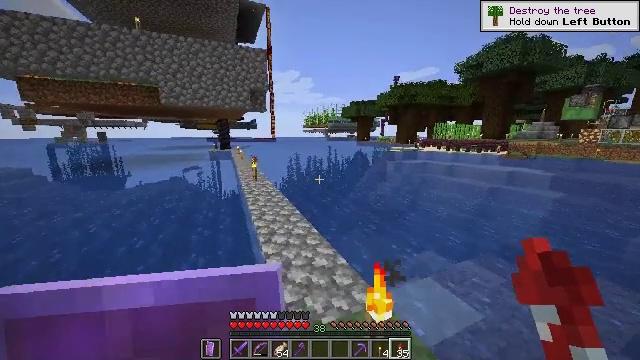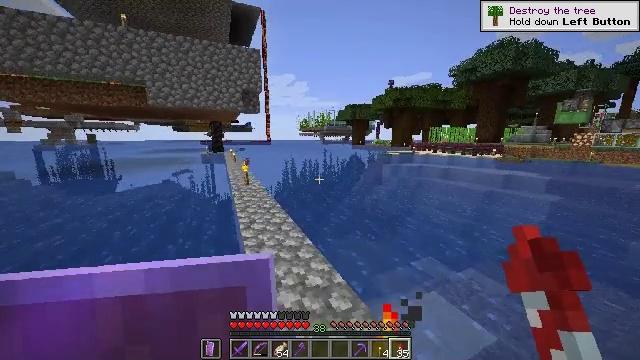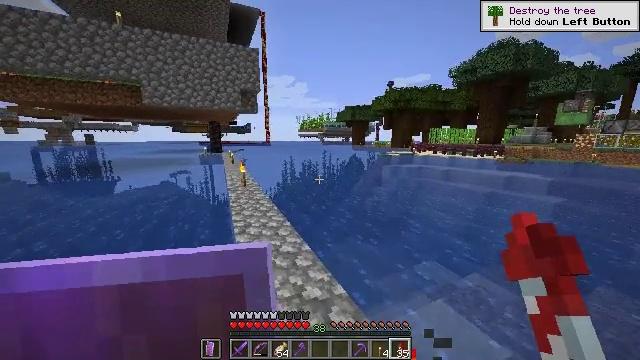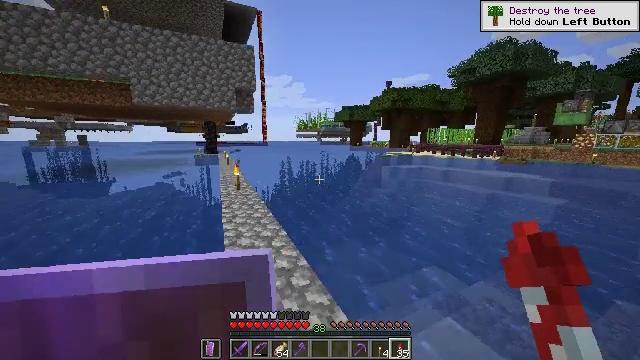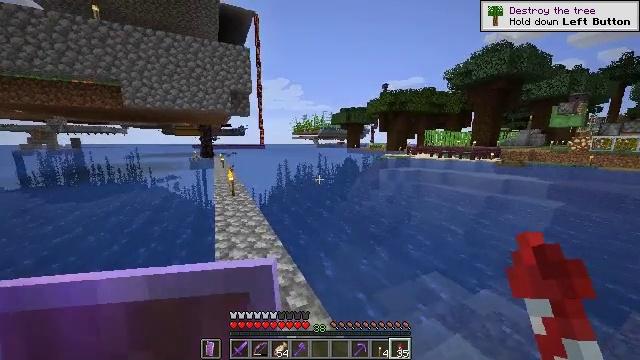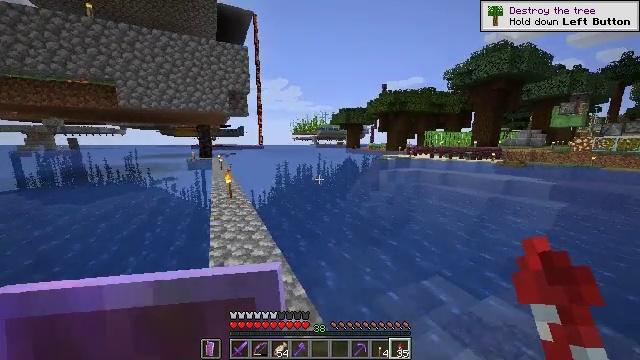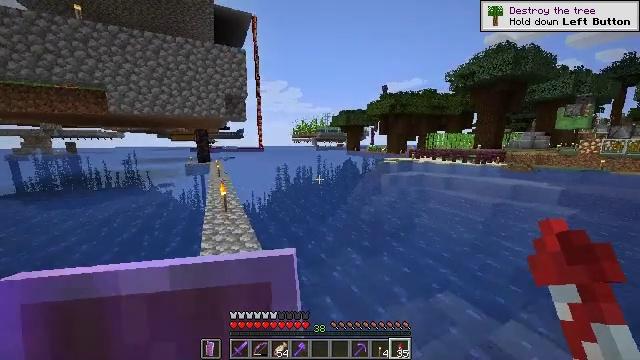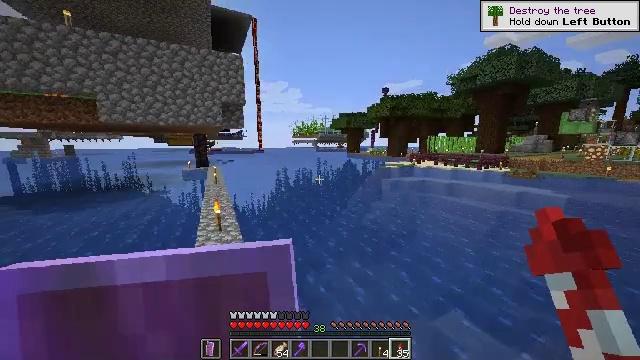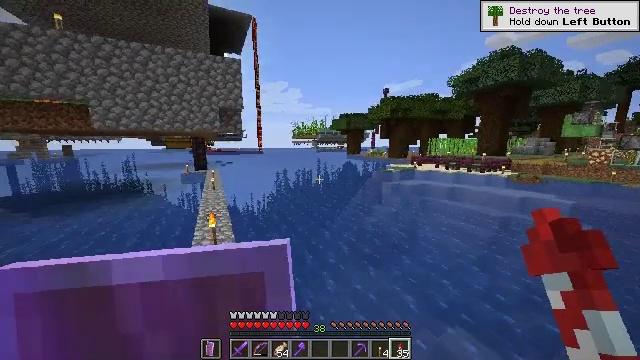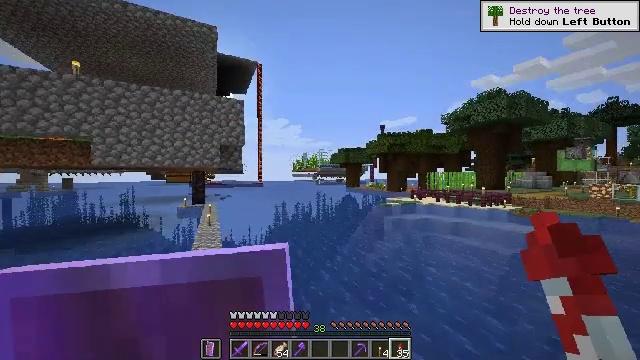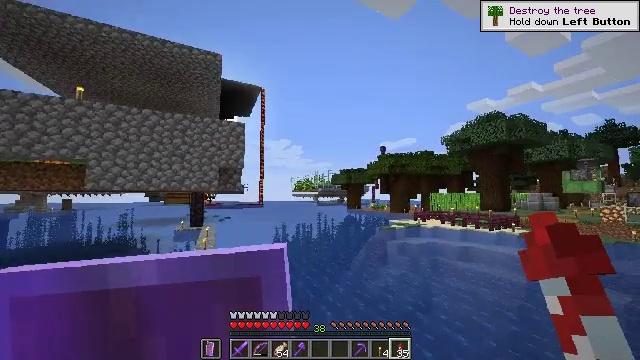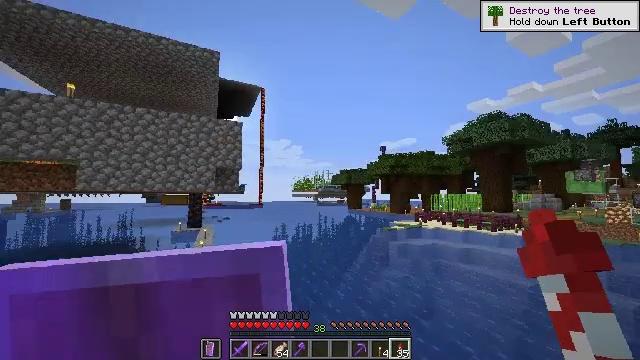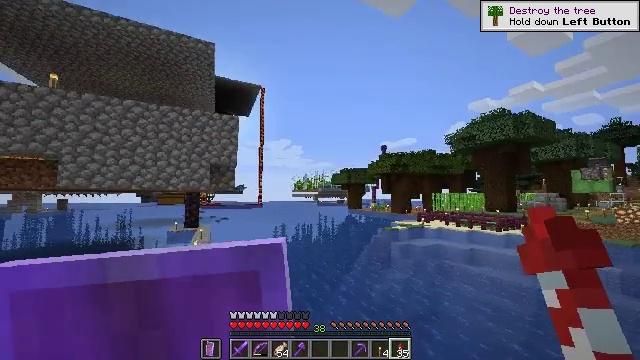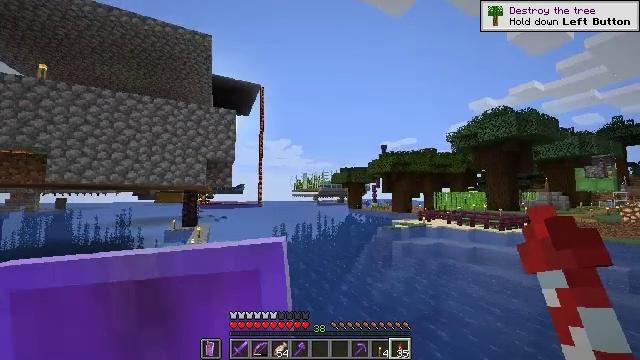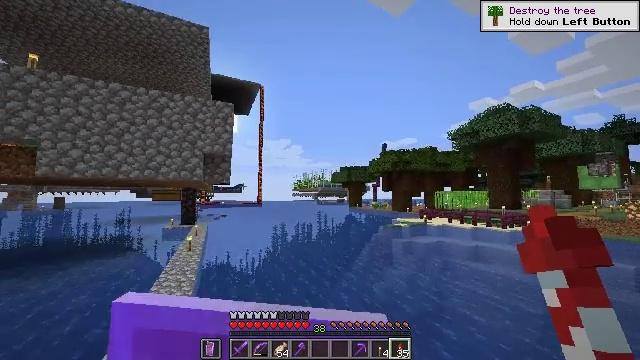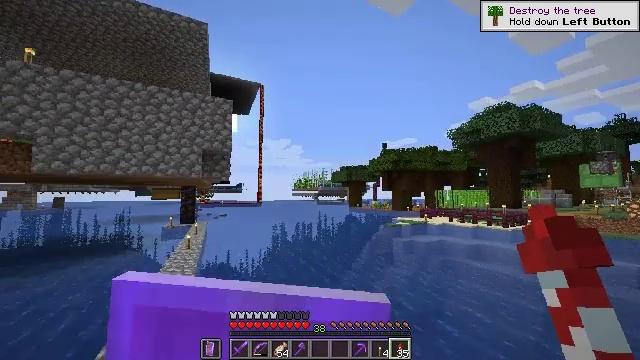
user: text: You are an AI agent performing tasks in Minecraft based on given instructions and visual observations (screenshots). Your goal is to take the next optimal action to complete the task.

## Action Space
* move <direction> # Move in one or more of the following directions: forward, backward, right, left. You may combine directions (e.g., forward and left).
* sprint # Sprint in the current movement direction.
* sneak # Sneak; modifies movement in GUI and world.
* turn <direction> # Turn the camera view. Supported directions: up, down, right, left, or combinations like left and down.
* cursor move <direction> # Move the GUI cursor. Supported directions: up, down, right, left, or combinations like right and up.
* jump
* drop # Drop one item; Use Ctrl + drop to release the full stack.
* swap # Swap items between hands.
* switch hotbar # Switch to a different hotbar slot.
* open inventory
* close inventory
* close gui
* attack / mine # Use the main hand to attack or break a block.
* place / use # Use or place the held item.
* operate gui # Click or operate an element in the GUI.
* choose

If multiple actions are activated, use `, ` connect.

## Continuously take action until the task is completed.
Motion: motion action
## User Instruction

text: craft item air
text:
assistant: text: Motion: move forward, sprint, turn right
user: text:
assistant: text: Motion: move forward, sprint
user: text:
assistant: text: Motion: move forward, sprint
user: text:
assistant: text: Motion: move forward, sprint
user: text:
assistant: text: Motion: move forward, sprint
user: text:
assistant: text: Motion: move forward, sprint, jump
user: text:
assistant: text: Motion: move forward, sprint, jump
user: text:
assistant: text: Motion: move forward, sprint, jump
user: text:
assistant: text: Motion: move forward, sprint, turn up, jump
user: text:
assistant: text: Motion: move forward, sprint, turn up, jump
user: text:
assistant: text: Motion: move forward, sprint
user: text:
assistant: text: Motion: move forward, sprint
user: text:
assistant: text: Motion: move forward, sprint
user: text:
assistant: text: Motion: move forward, sprint, use / place, jump
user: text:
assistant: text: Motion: move forward, sprint, use / place, jump
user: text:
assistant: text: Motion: move forward, sprint, use / place, jump
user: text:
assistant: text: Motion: move forward, sprint, jump
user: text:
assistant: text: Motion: move forward, sprint, jump
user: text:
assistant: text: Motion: move forward, sprint, turn up, jump
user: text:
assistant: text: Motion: move forward, sprint, jump
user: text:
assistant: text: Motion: move forward, sprint, jump
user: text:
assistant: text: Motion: move forward, sprint, jump
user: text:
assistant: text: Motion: move forward, sprint, jump
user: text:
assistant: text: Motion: move forward, sprint, use / place, jump
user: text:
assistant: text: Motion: move forward, sprint, use / place, jump
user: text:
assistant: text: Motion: move forward, sprint, use / place, jump
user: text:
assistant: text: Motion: move forward, sprint, jump
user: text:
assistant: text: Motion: move forward, sprint, jump
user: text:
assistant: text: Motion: move forward, sprint
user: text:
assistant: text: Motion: move forward, sprint